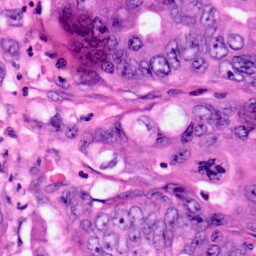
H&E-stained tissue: Pancreatic